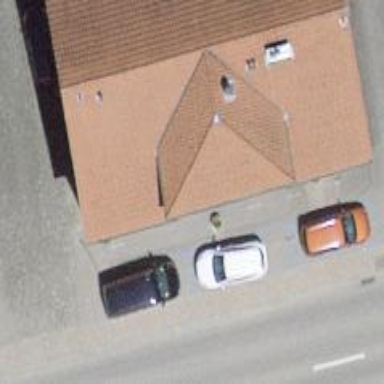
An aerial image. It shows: Convenience shop.